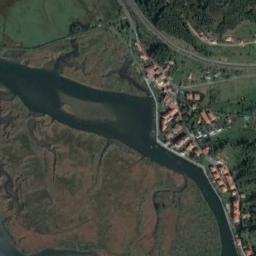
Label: river